Field crop: tomato
Growth stage: 1
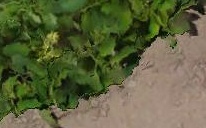
Species: tomato